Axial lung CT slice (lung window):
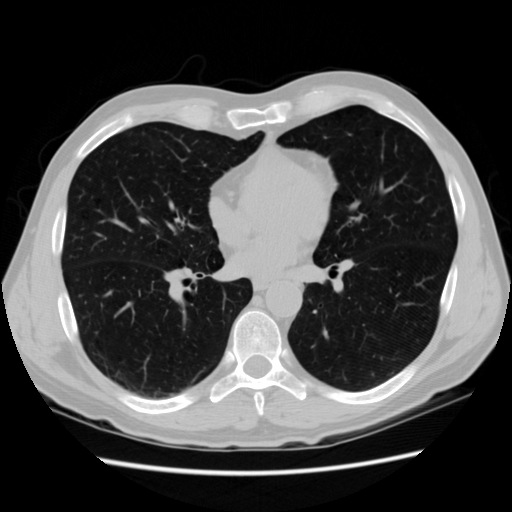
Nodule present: no